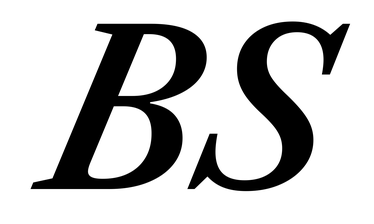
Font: LibreCaslonText-Italic_SemiBold_Italic